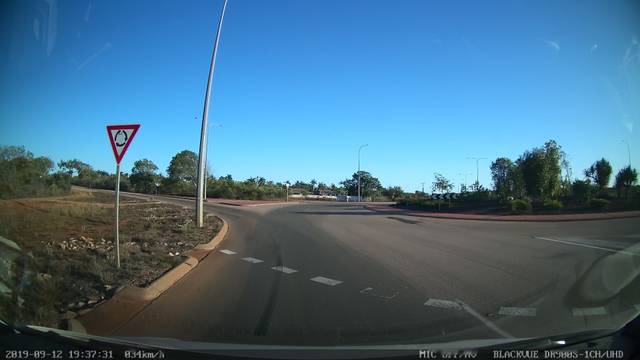
Region: Australia
Coordinates: -17.947, 122.212